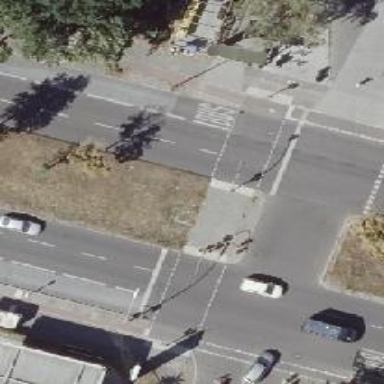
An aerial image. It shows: Secondary road with asphalt surface. It has cycle track on the right side and parking lane on the right side.